Question: I have a question about how to realize a Table relationship in Microsoft SQL-Server 2012.
I have a Table (MyTable) which should hold a Parent/Child structure.
One Parent may have one Child and one Child only has one Parent. This is a classical one-to-one relation. The topmost entry obviously may not have a parent. (This is modelled via a nullable property)
When I try to model this in MS-SQL I receive a table as follows.

Here is my Code:
'''
CREATE TABLE [dbo].[MyTable](
[Id] [uniqueidentifier] PRIMARY KEY NOT NULL,
<URL> NOT NULL,
[ParentObjectId] [uniqueidentifier] NULL
)
GO
ALTER TABLE [dbo].[MyTable] WITH CHECK ADD CONSTRAINT [FK_MyTable_ParentObject] FOREIGN KEY([ParentObjectId])
REFERENCES [dbo].[MyTable] ([Id])
GO
ALTER TABLE [dbo].[MyTable] WITH CHECK ADD CONSTRAINT [Unique_ParentId] UNIQUE(ParentObjectId)
GO
ALTER TABLE [dbo].[MyTable] CHECK CONSTRAINT [FK_MyTable_ParentObject]
GO
'''
The UNIQE Constraint should assure that there is at most one parent for one child.
BUT Entity Framework won't let me change the properties to be a one-to-one relation. It always generates a one-to-many relation.
:
The code is DB-First.
Do you have any idea on how to model this properly in MS-SQL and EntityFramework?
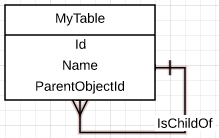
Answer: You can't do what you want in EF, unfortunately.
EF only supports one to one mappings when there is a shared primary key (ie both tables have to have the same primary key, and one has to be a foreign key of the other). You can't do this when using a self-referencing table for obvious reasons.
The reason EF doesn't support this is that EF doesn't support unique constraints, therefore it has no way to ensure that the 1:1 mapping is constrained. This could change because EF does now support unique indexes, however this hasn't changed the requirement for shared primary keys in one to one's.
The best you can do is create a one to many.